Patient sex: M
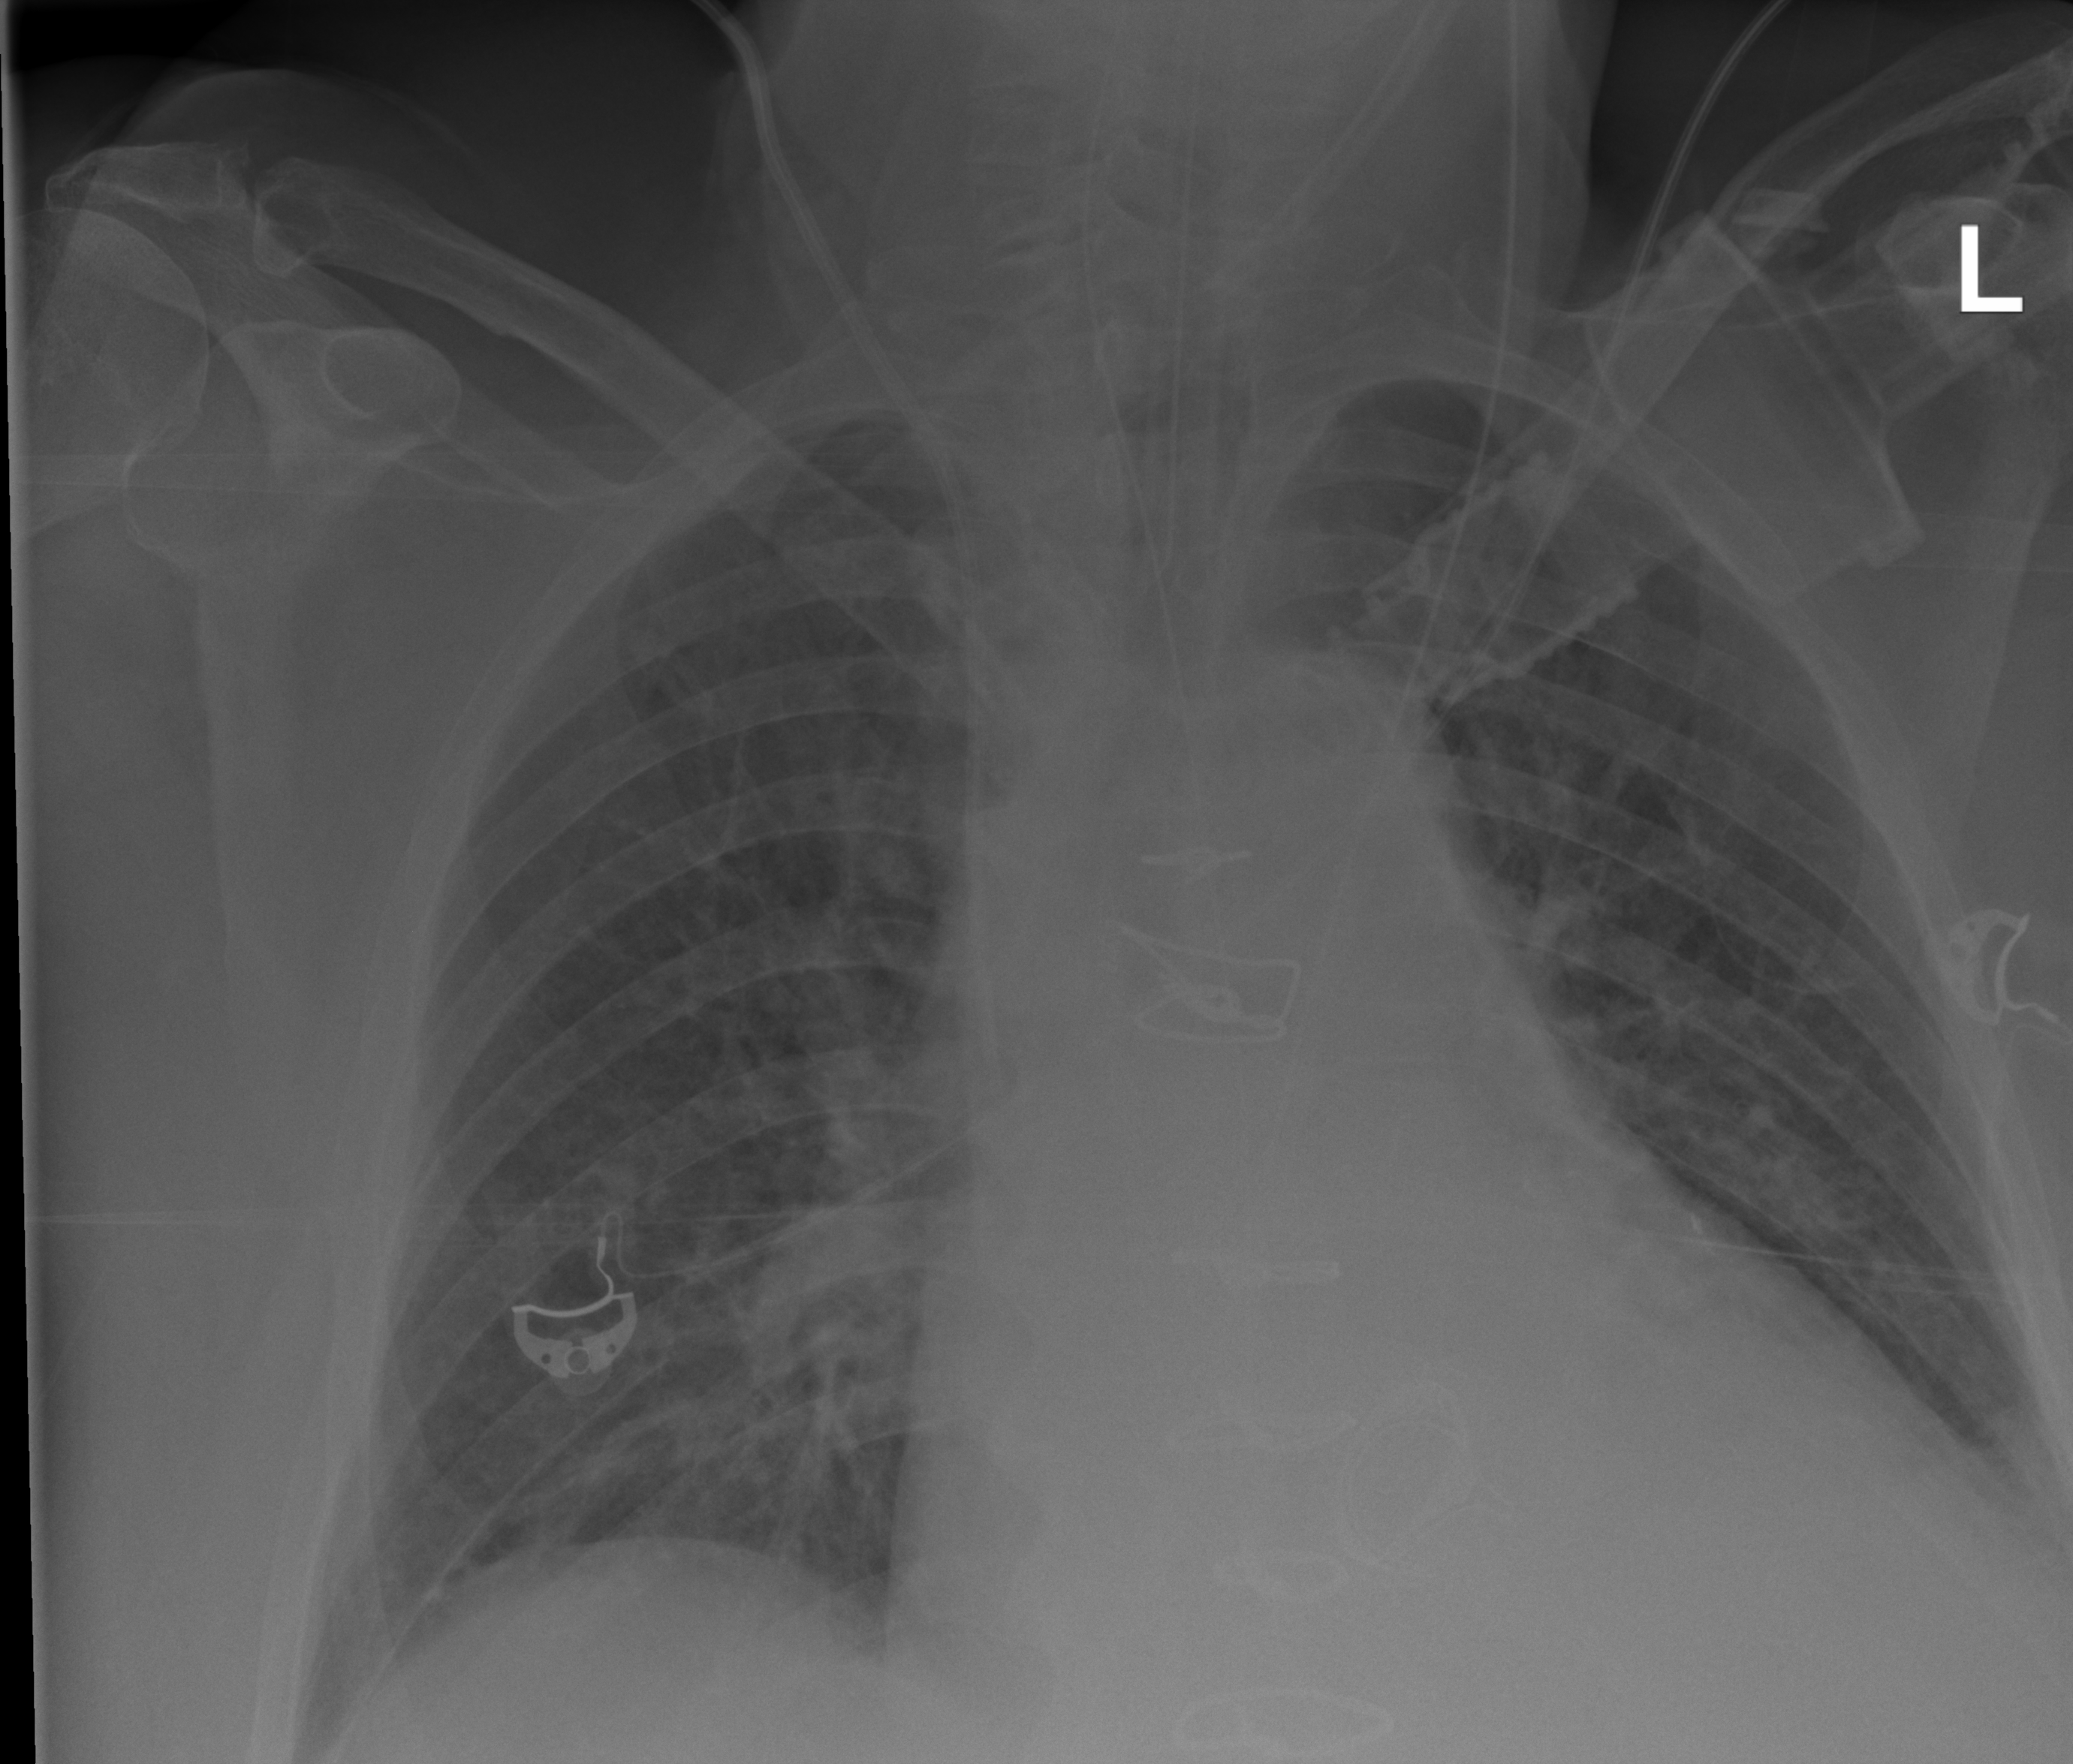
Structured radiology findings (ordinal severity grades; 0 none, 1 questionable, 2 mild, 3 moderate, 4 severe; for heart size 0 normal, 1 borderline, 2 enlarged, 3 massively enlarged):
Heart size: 2
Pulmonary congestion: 0
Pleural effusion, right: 0
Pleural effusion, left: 1
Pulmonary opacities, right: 0
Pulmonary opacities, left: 1
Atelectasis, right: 0
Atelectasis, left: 1